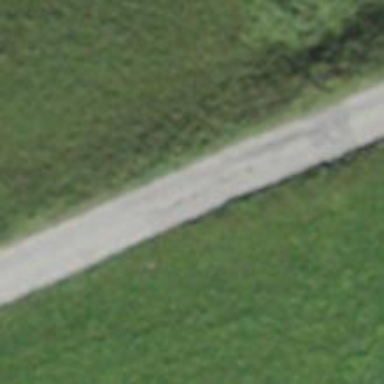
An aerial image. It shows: Track with grade 1 quality.